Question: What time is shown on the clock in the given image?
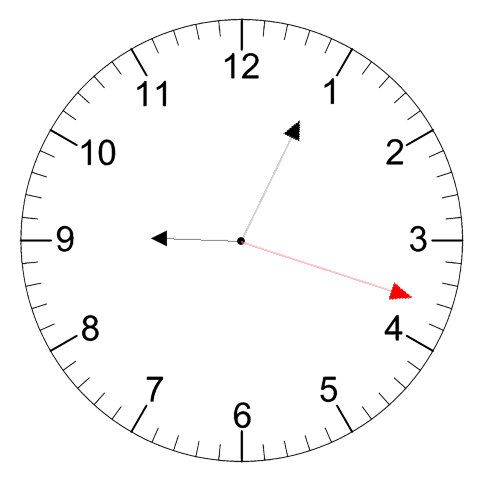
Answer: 09:04:18